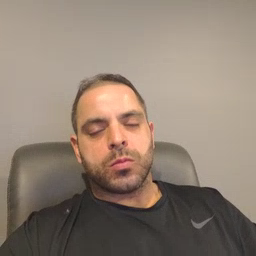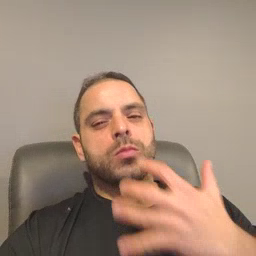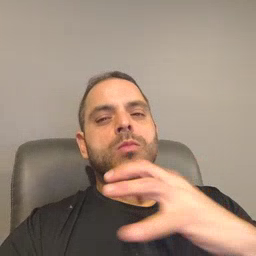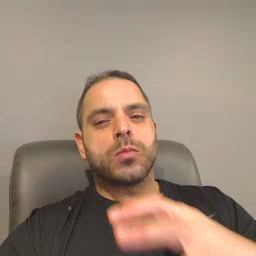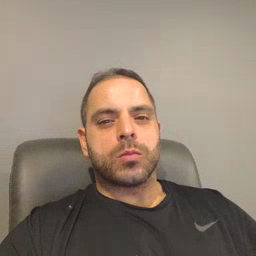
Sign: hot